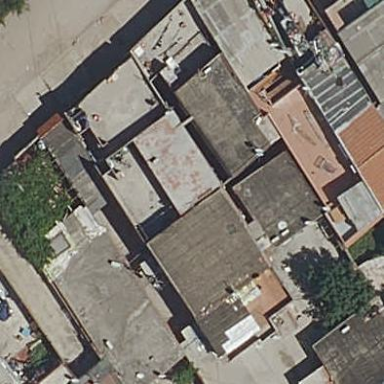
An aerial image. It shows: Residential building.